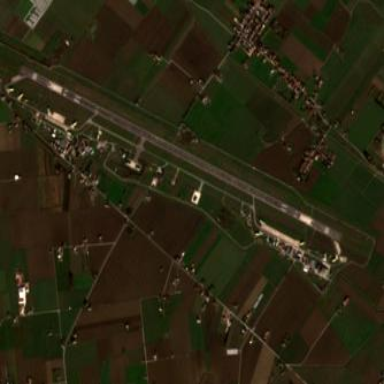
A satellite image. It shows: Military airfield located within aerodrome.